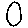
Label: circle